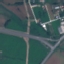
Label: Highway